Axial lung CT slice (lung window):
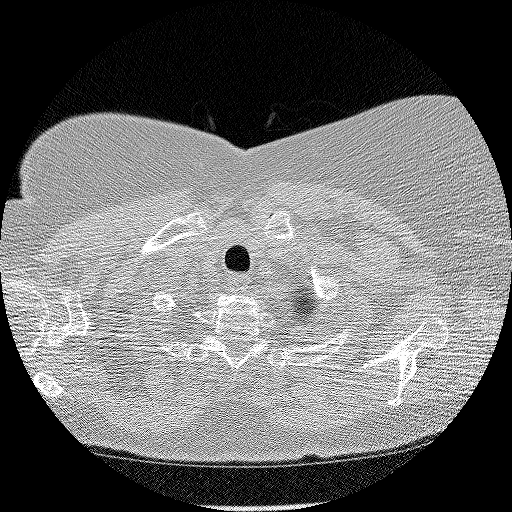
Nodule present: no